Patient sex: M
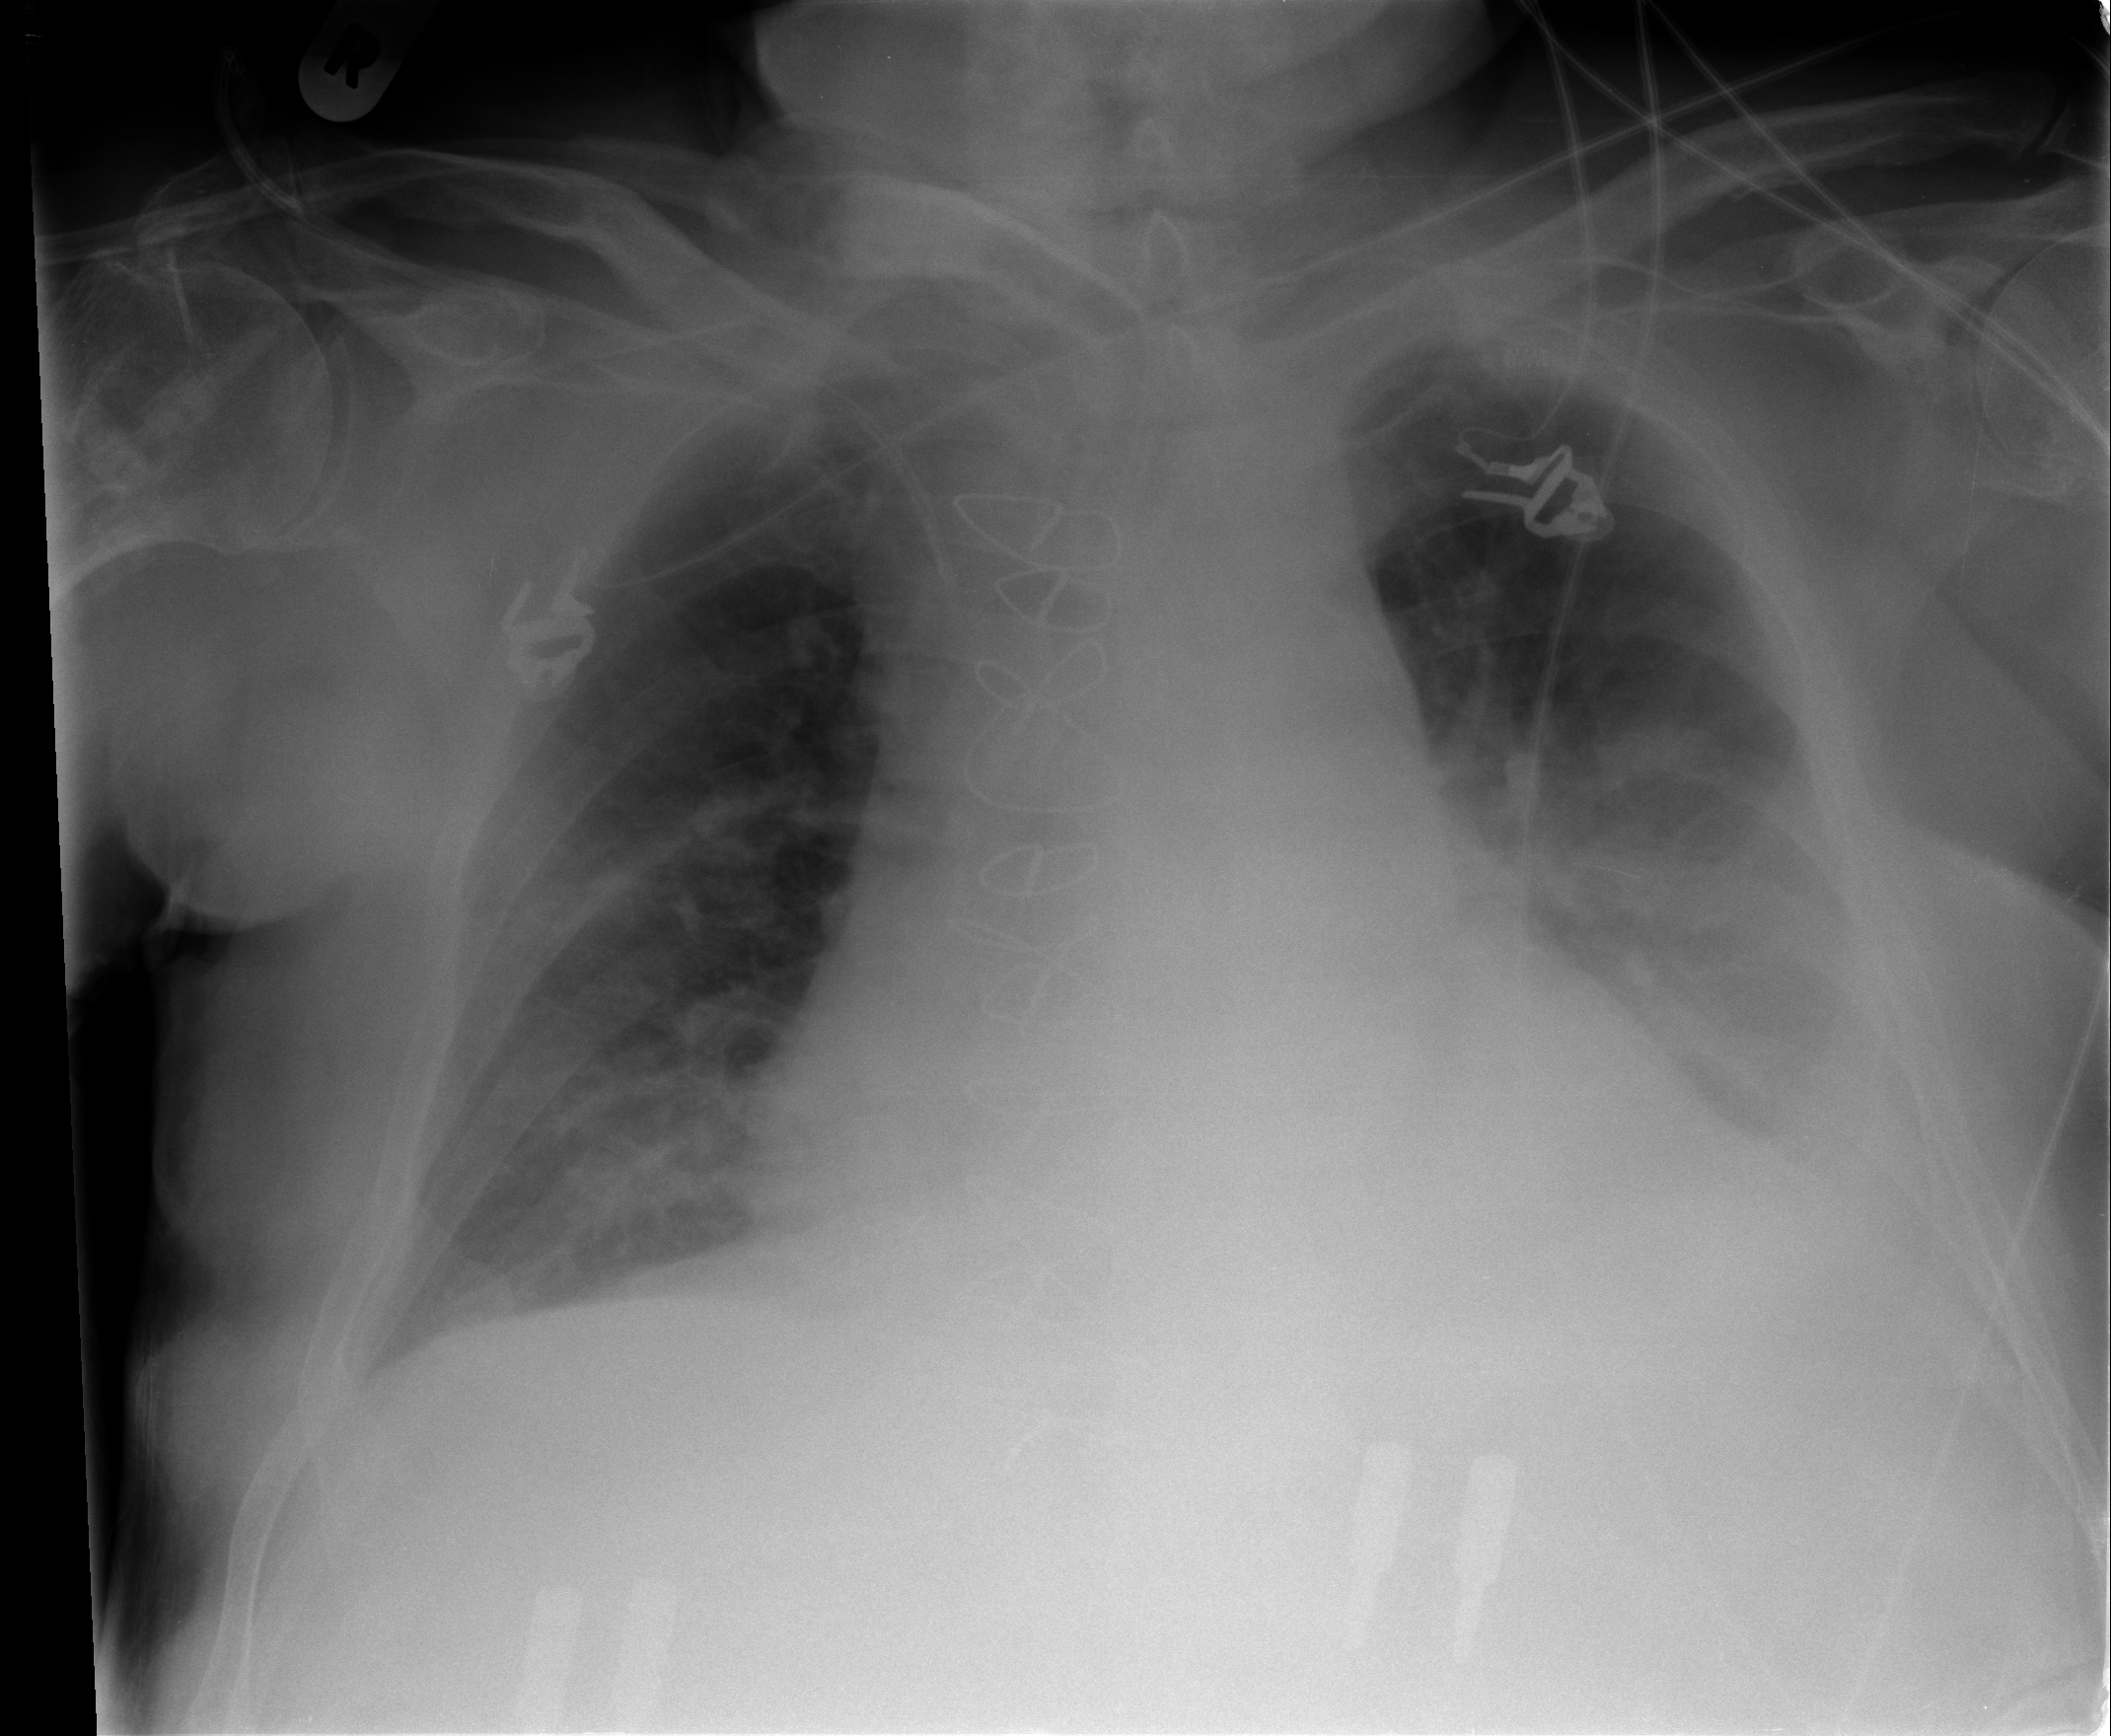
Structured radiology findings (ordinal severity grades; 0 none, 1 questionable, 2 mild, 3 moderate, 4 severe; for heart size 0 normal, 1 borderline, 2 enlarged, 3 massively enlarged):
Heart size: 2
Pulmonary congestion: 1
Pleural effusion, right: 1
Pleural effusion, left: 2
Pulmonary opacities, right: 0
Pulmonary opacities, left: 1
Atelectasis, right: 2
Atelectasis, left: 2